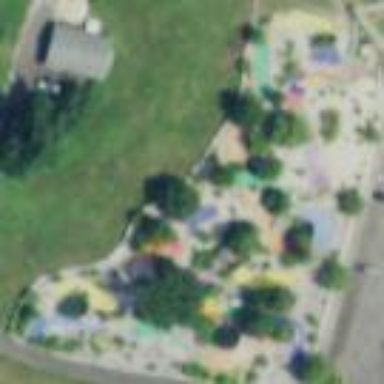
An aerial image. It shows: Miniature golf leisure land.